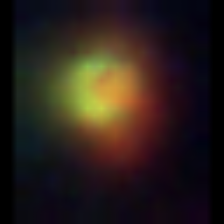
Taxon: NanoPlankton
Group: Other